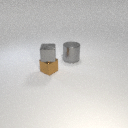
large gray metal cylinder behind small brown metal cube